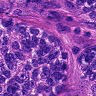
Metastatic tissue present: yes